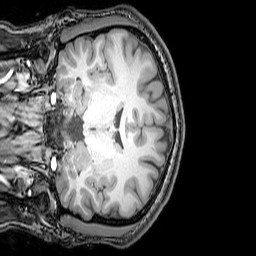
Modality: T1w
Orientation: coronal
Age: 23
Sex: male
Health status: healthy
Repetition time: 0.081 s
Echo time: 0.037 s